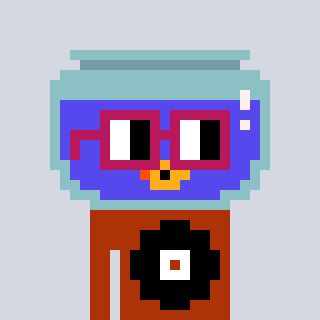
a pixel art character with square dark red glasses, a goldfish-shaped head and a hotbrown-colored body on a cool background